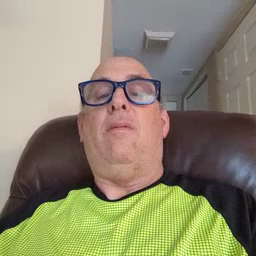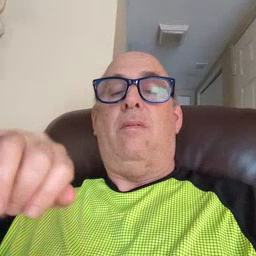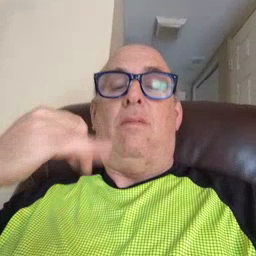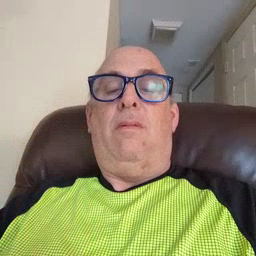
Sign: jeans